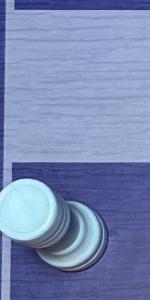
Label: Rook_White